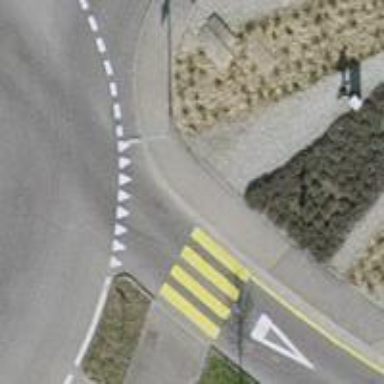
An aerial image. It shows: Kerb serving as barrier.